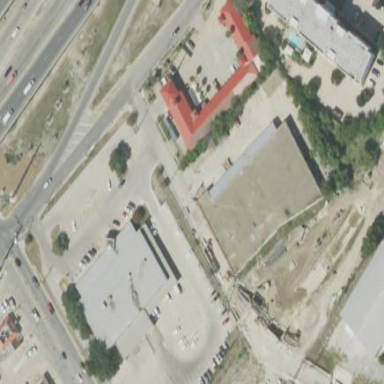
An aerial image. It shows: Motel building.